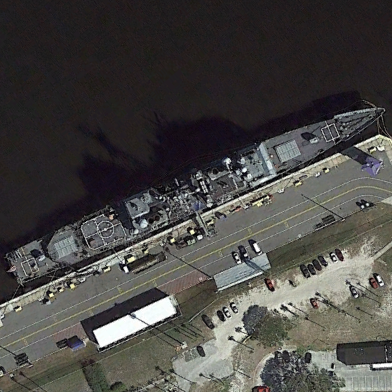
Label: cruiser